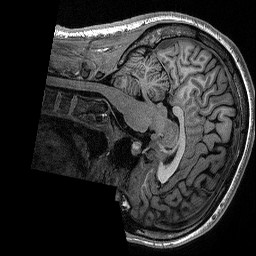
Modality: T1w
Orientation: sagittal
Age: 22
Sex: male
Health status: healthy
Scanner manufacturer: siemens
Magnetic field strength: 1.5 T
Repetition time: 2.73 s
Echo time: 0.00357 s